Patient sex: M
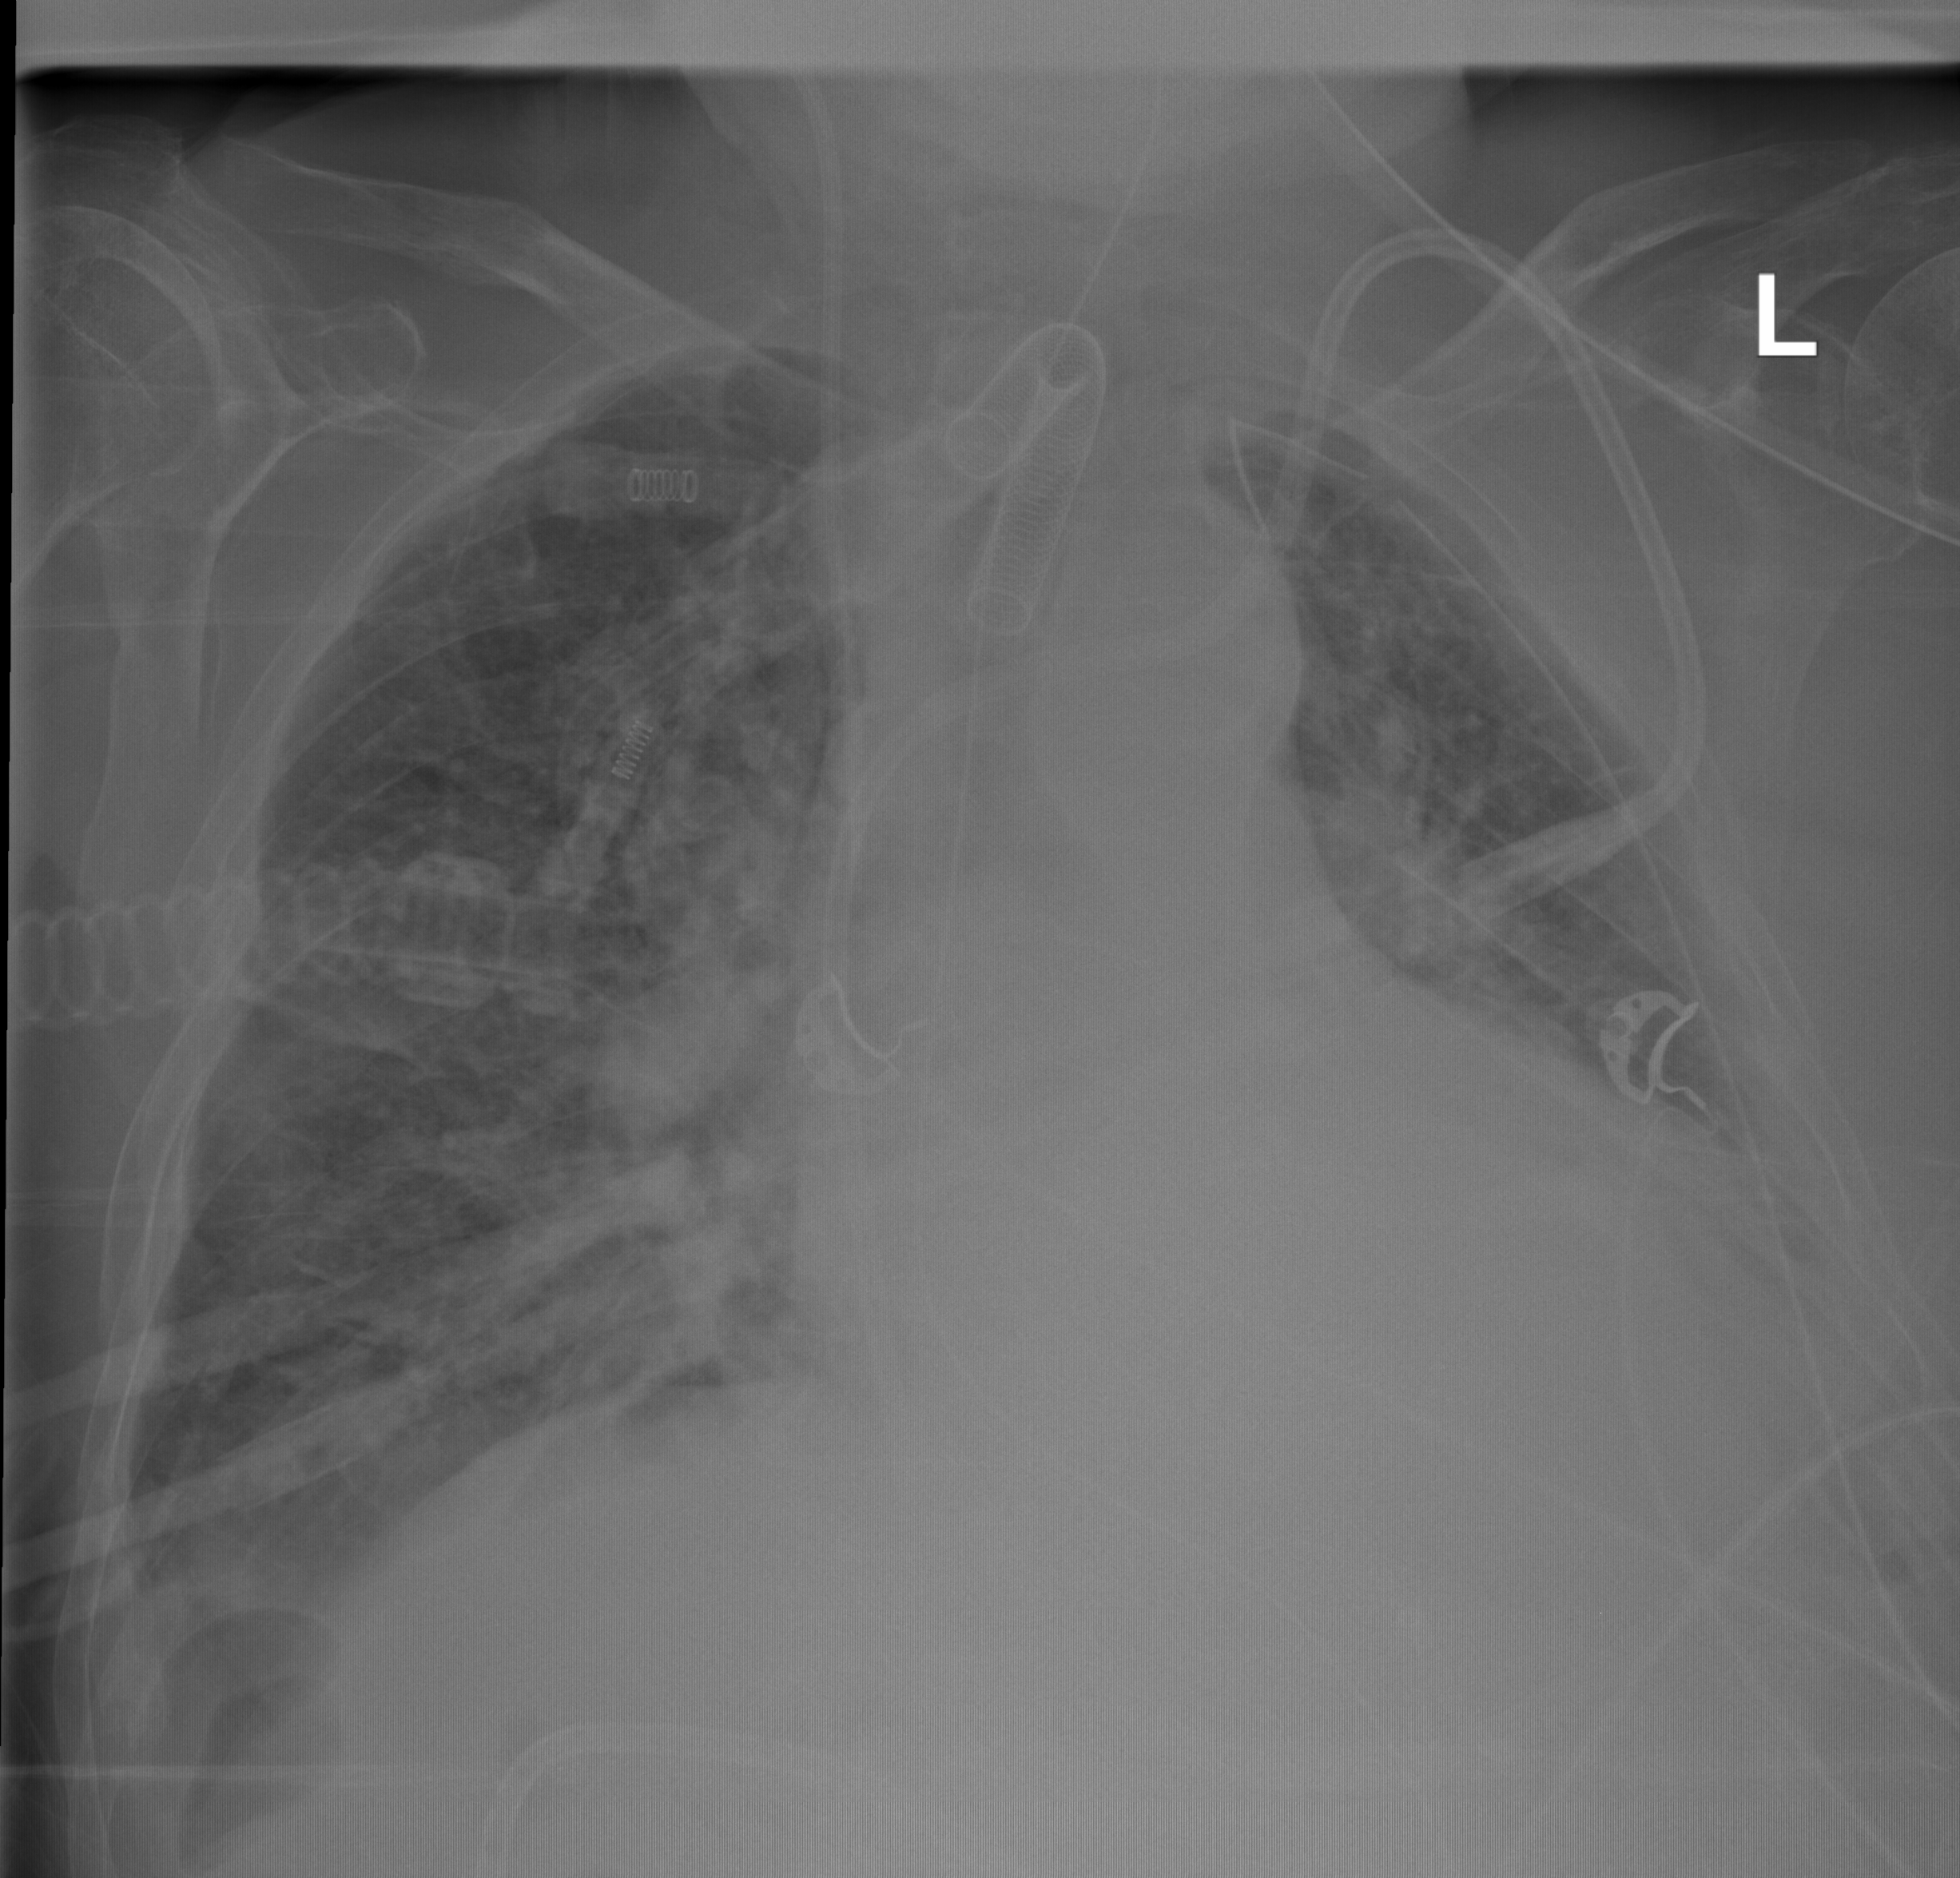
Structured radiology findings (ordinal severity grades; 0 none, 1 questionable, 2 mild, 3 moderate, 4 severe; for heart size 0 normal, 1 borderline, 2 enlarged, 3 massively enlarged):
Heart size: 2
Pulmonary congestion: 2
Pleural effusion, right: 1
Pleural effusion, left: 3
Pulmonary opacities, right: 2
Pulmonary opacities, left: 2
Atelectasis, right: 2
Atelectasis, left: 2